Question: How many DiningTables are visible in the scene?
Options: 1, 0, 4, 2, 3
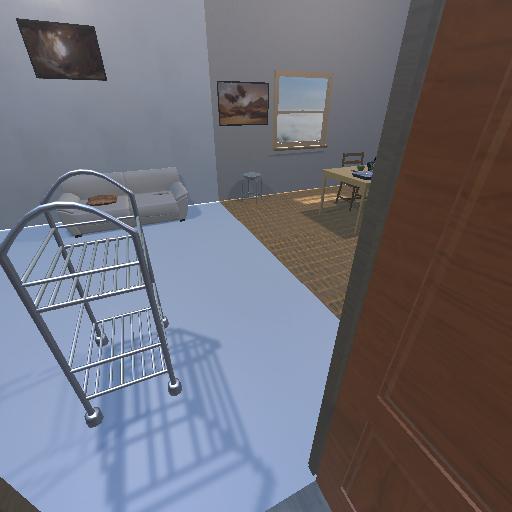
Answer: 1